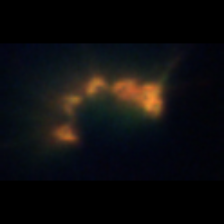
Taxon: Asterionellopsis
Group: Diatoms